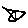
Label: star